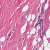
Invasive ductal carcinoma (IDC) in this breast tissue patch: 0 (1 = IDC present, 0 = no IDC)